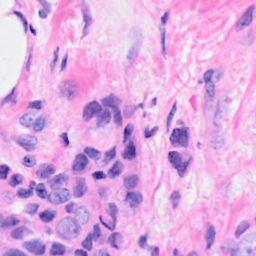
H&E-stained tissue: Breast